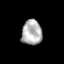
Tissue: prostate
Cell type: Fibroblasts
Senescence score: 0.7022
Nuclear area (px): 499
Mean DAPI intensity: 176.605